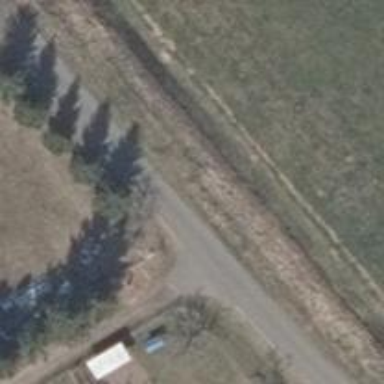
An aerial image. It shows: Sandy driveway used as service road.